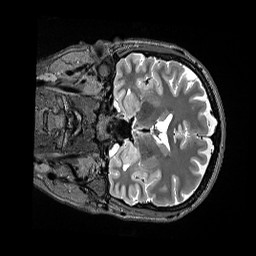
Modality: T2w
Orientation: coronal
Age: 36
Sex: female
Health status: ill
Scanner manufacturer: siemens
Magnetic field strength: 3 T
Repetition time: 3.2 s
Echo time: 0.564 s